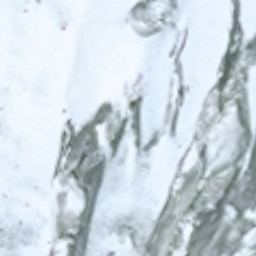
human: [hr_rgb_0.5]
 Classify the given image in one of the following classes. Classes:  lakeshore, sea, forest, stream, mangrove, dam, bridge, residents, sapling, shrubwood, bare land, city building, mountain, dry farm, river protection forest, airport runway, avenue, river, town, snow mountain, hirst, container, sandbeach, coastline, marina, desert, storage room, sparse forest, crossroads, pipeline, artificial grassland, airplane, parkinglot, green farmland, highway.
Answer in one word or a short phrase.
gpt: snow mountain